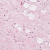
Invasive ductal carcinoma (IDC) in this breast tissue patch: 0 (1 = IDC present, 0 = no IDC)